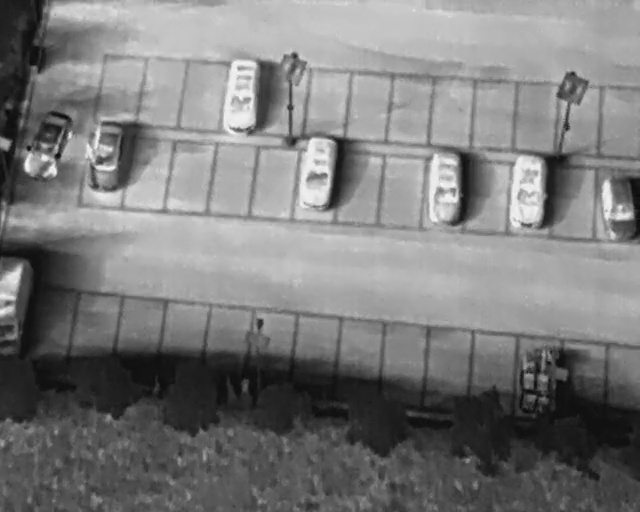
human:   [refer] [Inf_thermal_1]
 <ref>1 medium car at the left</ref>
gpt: <box>[[10, 26, 22, 34, 10]]</box>

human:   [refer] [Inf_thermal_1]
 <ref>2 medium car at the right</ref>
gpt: <box>[[64, 33, 75, 40, 2], [76, 34, 88, 41, 5]]</box>

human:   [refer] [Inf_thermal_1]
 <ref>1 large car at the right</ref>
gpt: <box>[[90, 35, 102, 44, 2]]</box>

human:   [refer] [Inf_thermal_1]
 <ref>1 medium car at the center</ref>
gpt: <box>[[44, 29, 55, 37, 9]]</box>